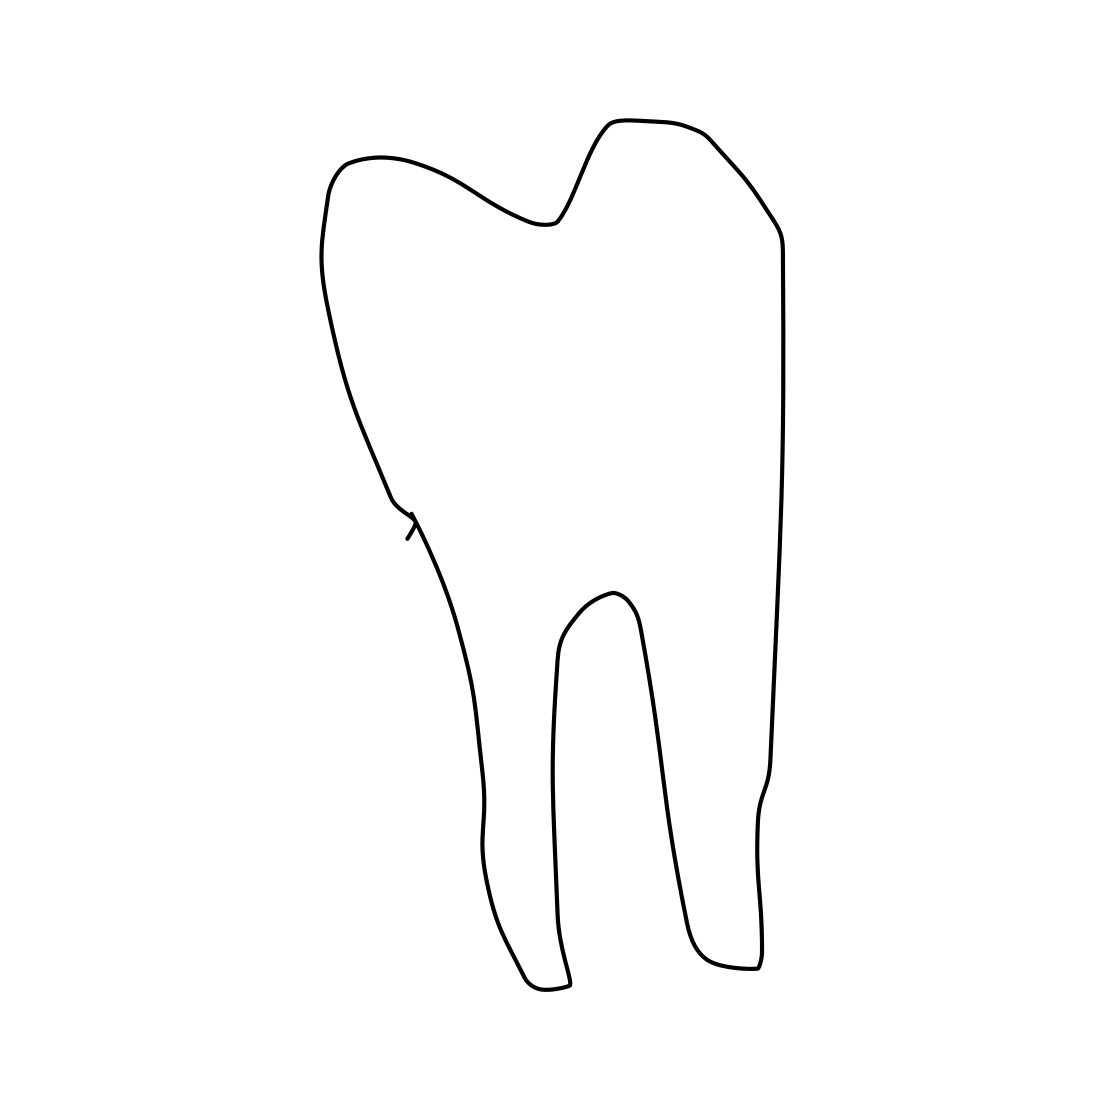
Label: tooth